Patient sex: F
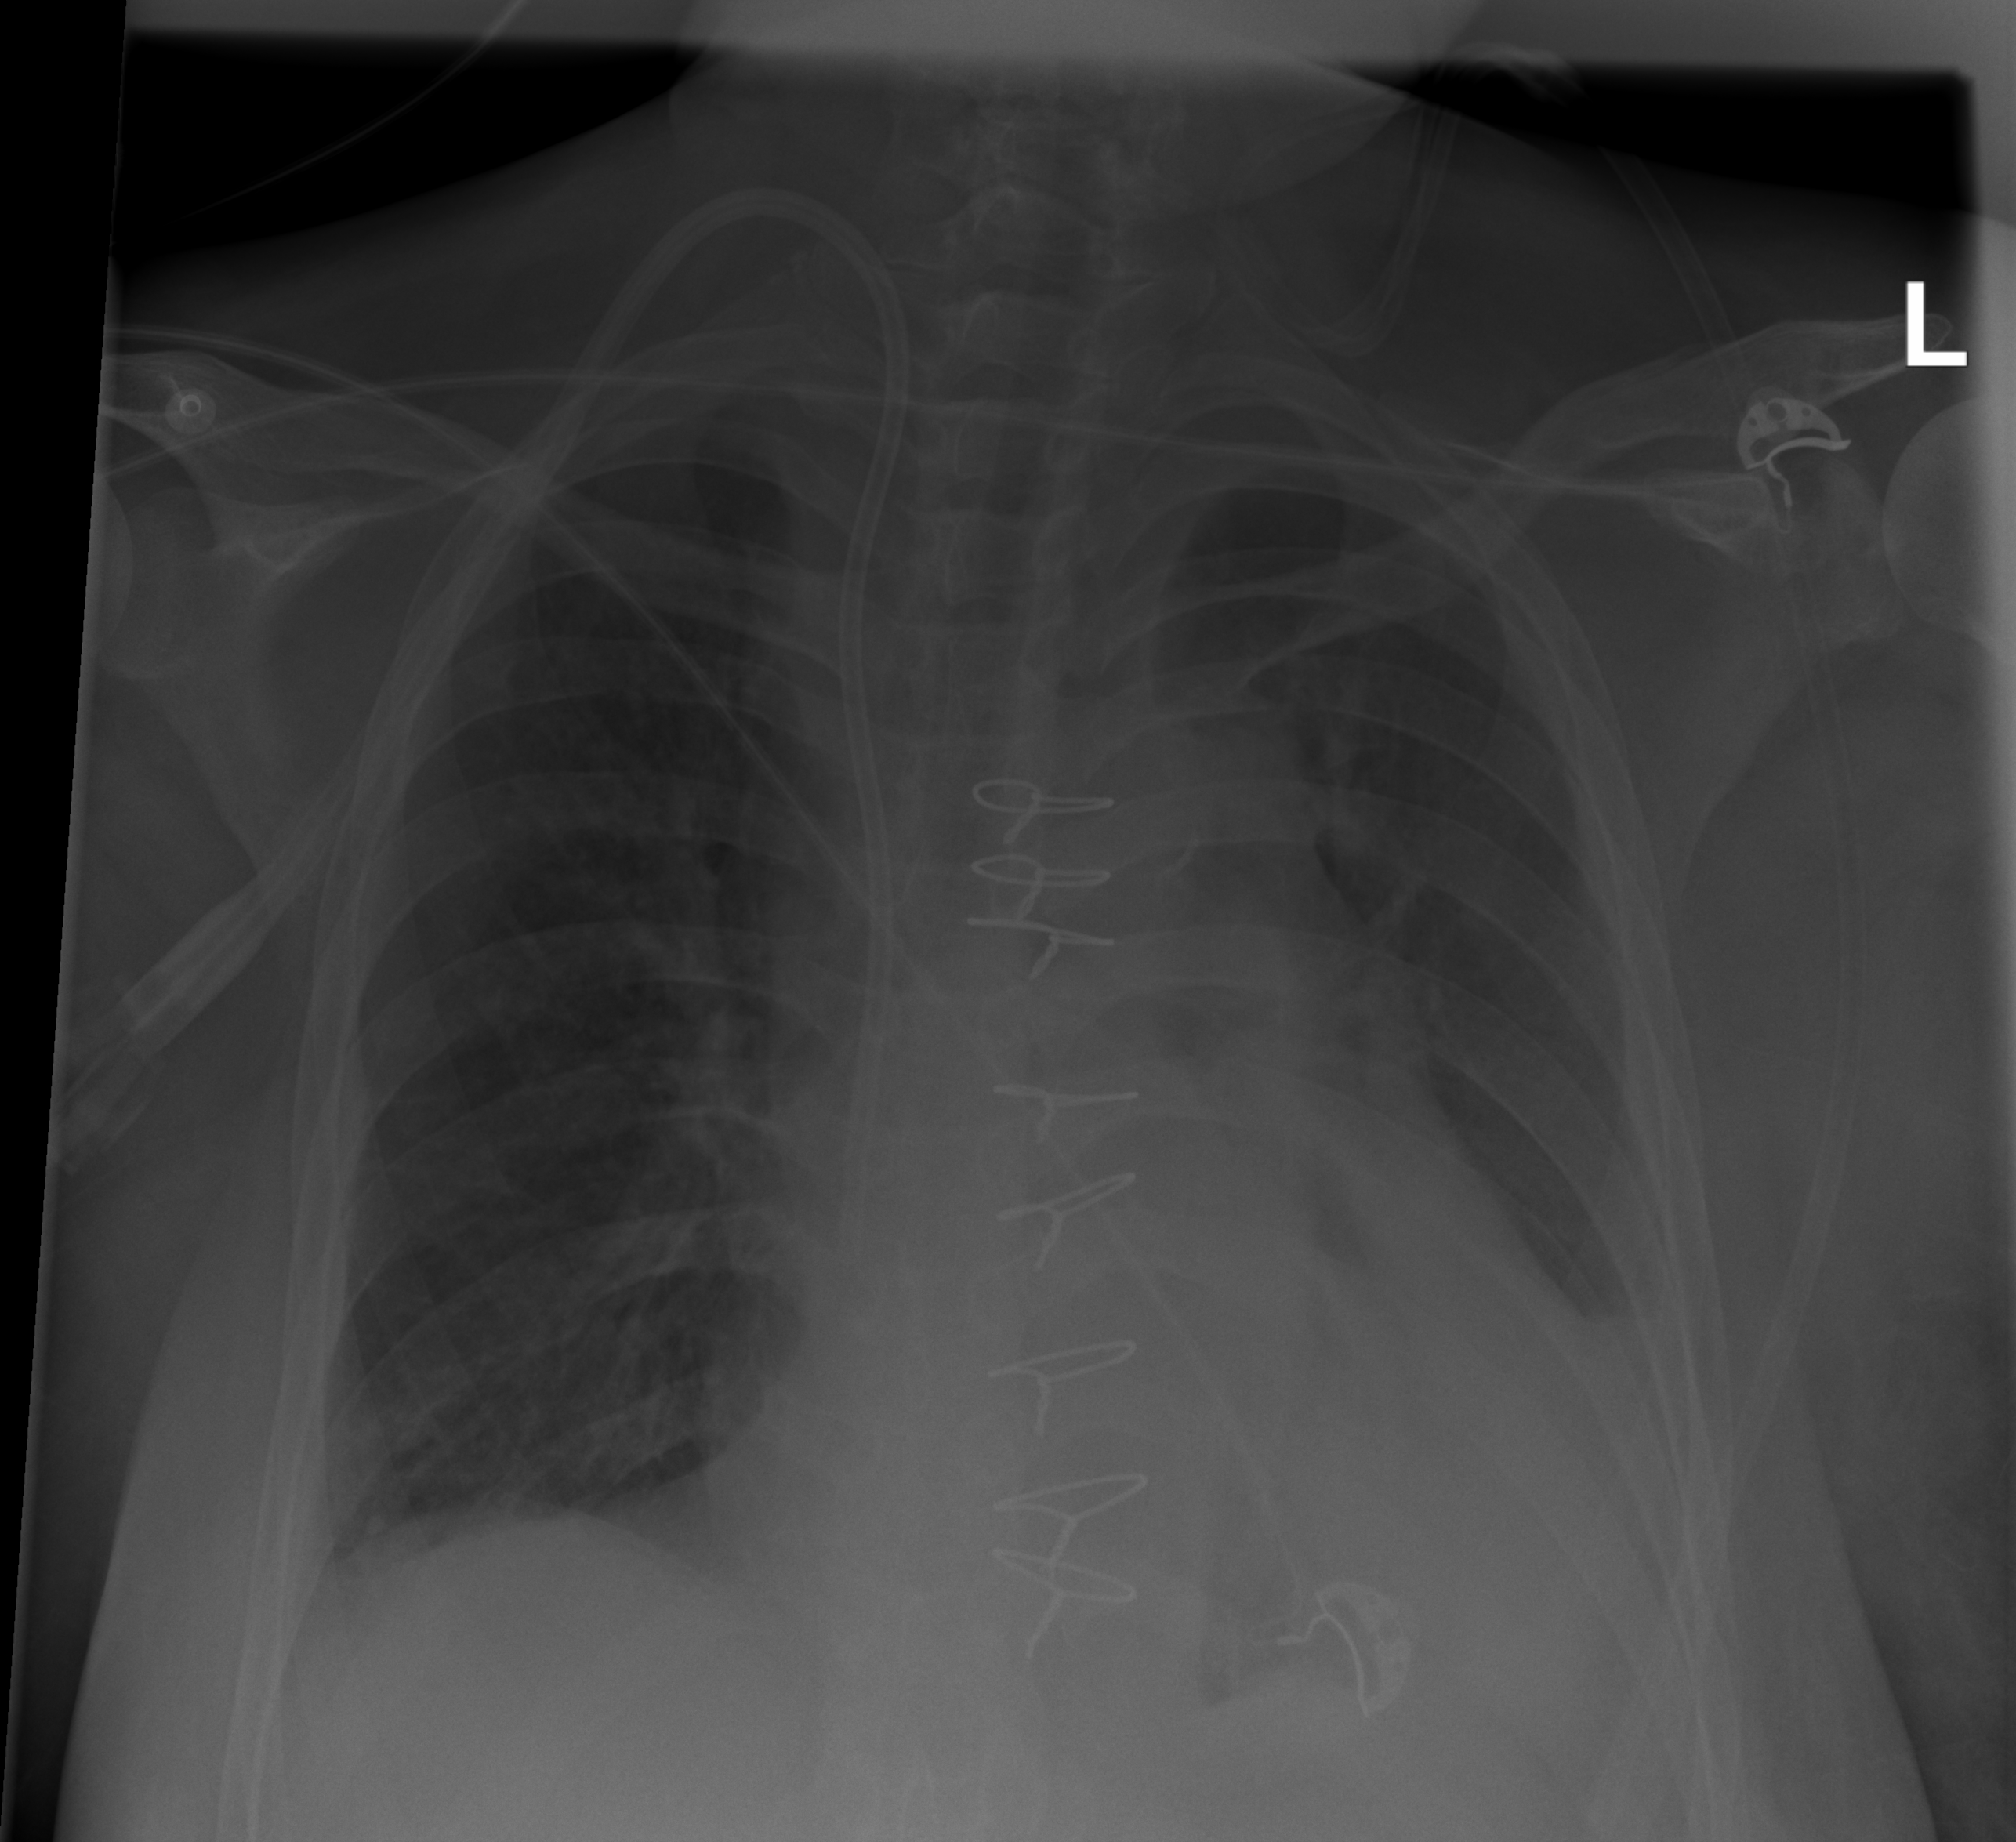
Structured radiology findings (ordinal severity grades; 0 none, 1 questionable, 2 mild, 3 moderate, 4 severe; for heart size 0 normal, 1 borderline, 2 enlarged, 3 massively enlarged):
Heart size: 2
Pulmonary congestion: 2
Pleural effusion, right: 2
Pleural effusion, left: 2
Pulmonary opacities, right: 0
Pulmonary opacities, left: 0
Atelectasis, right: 2
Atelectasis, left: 2